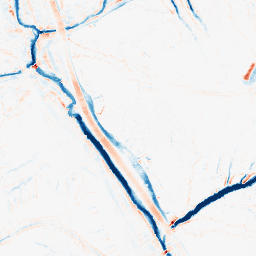
Category: morphological
Decomposition family: tophat_combined
Decomposition parameters: size: 5
Upsampling method: quintic
Upsampling parameters: scale: 4
Upsampling scale: 4